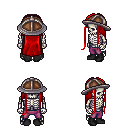
a pixel art fantasy rpg character, male body template, skeleton, black tattered cape, magenta pants, red extra-long hairstyle, chain helm, black shoes, four views (front, back, left, right), 2x2 character sprite sheet, small pixel art, hard edges, no anti-aliasing